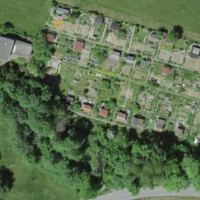
EUNIS habitat code: 53
Species observed at this site:
Melittis melissophyllum